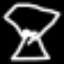
Label: hourglass